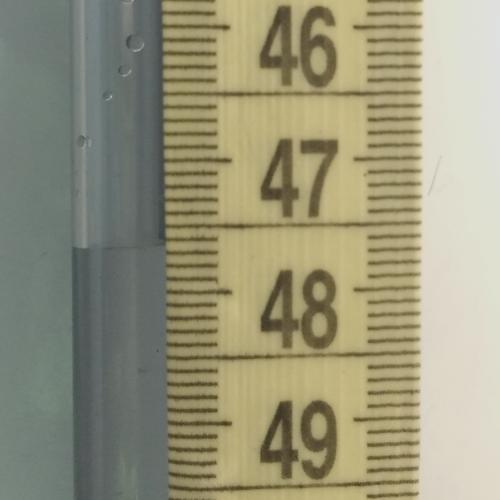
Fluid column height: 47.6 cm